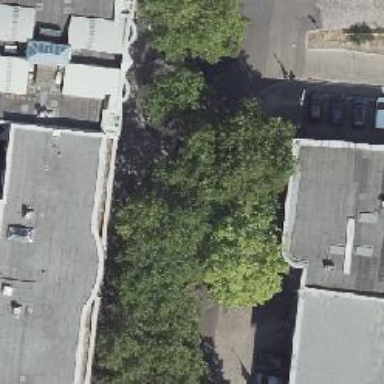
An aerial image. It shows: Deciduous tree with broadleaved leaves.